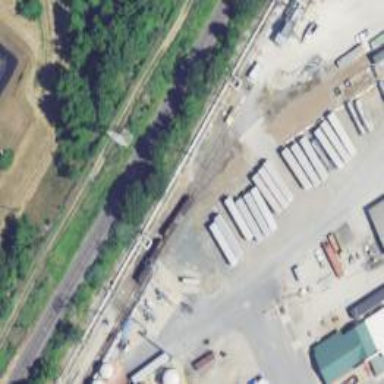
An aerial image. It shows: Railway spur service.